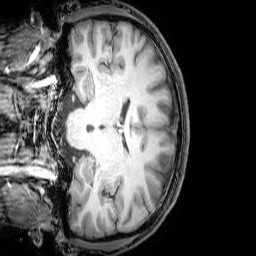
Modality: T1w
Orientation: coronal
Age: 22
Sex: male
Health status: healthy
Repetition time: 0.081 s
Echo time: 0.037 s